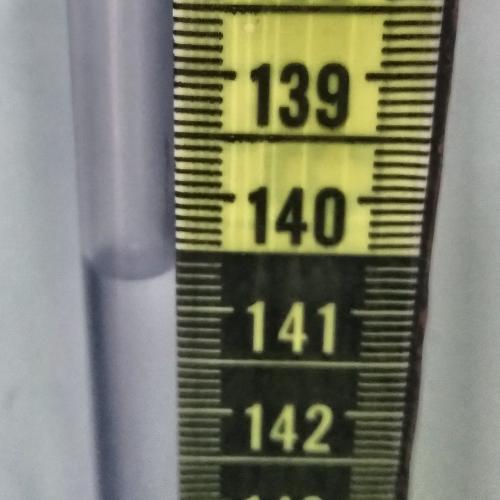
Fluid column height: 140.7 cm